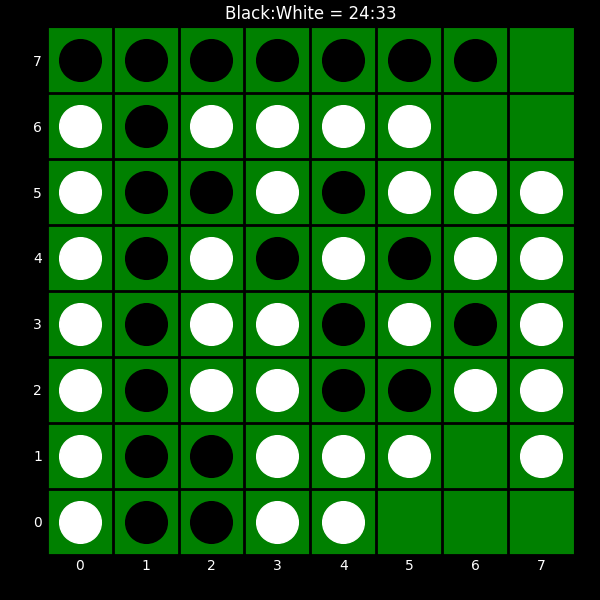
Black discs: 24
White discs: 33